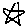
Label: star